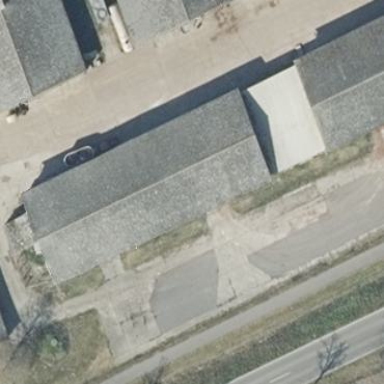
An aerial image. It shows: Gabled grey farm auxiliary building with roof oriented along its structure.